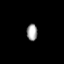
Tissue: prostate
Cell type: Myeloid cells
Senescence score: 0.3469
Nuclear area (px): 177
Mean DAPI intensity: 158.819